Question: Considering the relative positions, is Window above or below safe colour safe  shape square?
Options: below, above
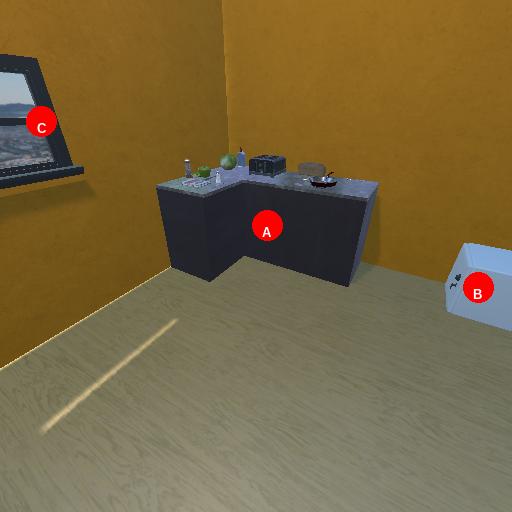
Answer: below